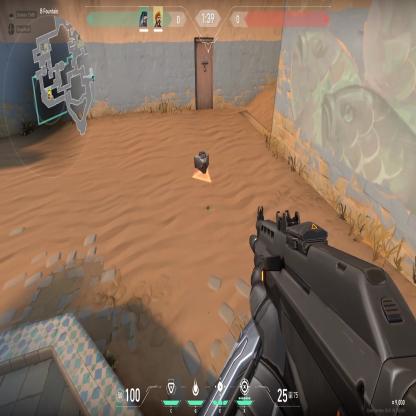
Label: dropped spike